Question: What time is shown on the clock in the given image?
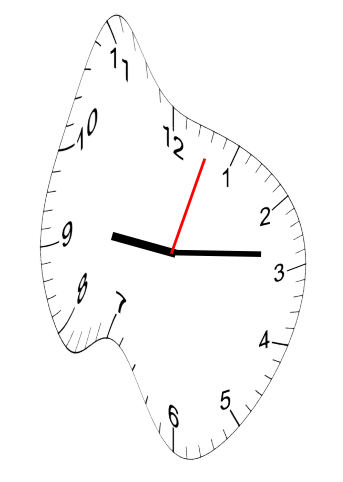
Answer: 09:14:03